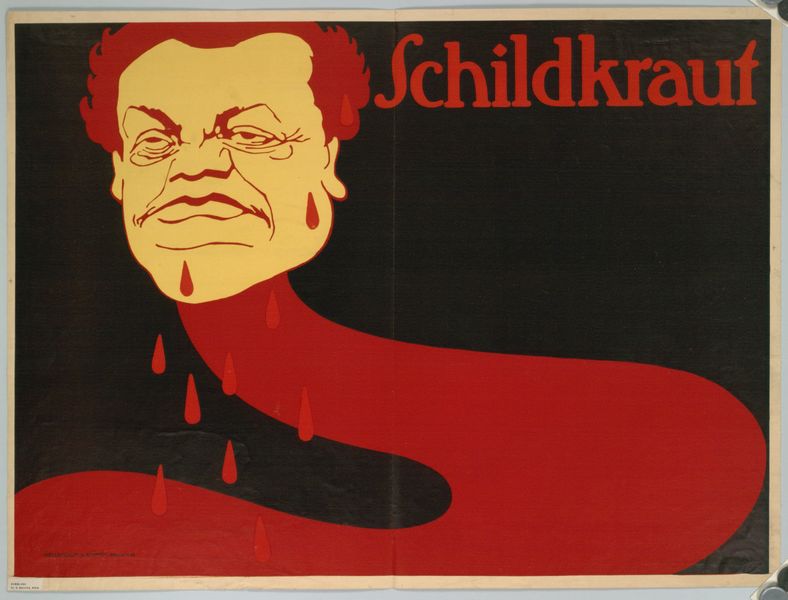
Titel: Schildkraut
Künstler: Julius Klinger
Standort: Wien
Institution: Albertina, Wien
Schlagwörter: dunkel, kopf, mann, fluss, gelb, haar, mund, nase, ohr, schwarz, stirn, rot, weg, augen, böse, falten, gesicht, bild, hals, portrait, auge, haare, theater, augenbrauen, kinn, lippe, lippen, ohren, deutschland, schrift, wangen, papier, düster, werbung, karikatur, falte, ernst, grimmig, deutsch, augenbraue, tränensäcke, unten, schild, blut, druck, mundwinkel, satire, text, beschriftung, plakat, schlange, reklame, schachtel, geheimratsecken, poster, rote haare, bluten, blutlache, tropfen, tränen, wort, signalfarbe, streichholzschachtel, verzerrt, verpackung, blutstropfen, bluttropfen, blutrot, tränensack, propaganda, schwitzen, zerknautscht, 30er, schildkraut, blutfluss, werbeplakat toulous lautrec, schweißperlen, sognal, wahmen, blut der schlange, großkopferte, kino werbung